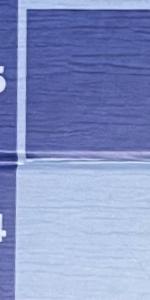
Label: Empty